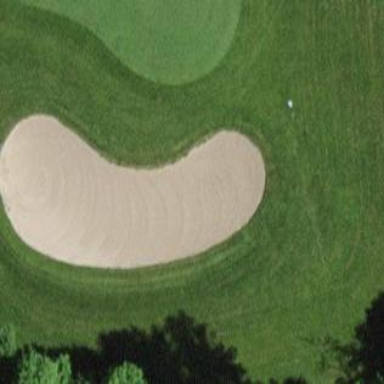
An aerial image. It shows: Golf bunker.